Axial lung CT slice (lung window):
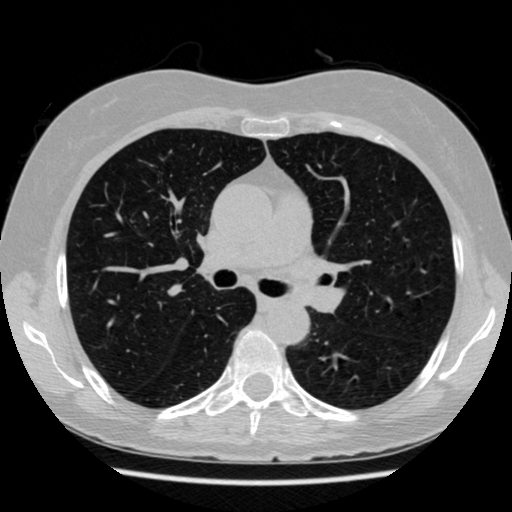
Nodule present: no